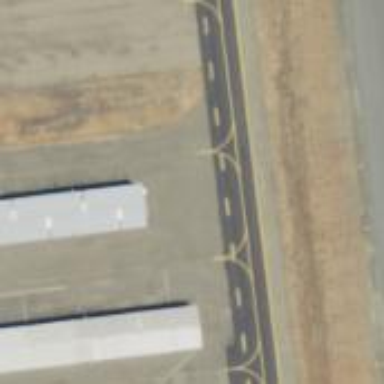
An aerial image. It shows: Image of taxiway at airport.